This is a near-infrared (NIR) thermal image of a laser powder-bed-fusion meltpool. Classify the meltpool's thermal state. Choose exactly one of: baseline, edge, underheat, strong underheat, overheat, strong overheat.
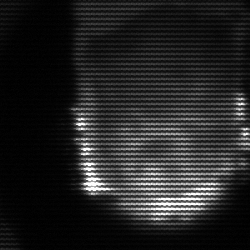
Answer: baseline